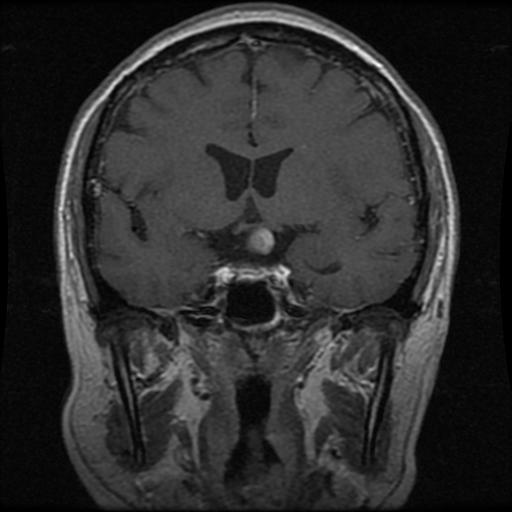
Label: pituitary